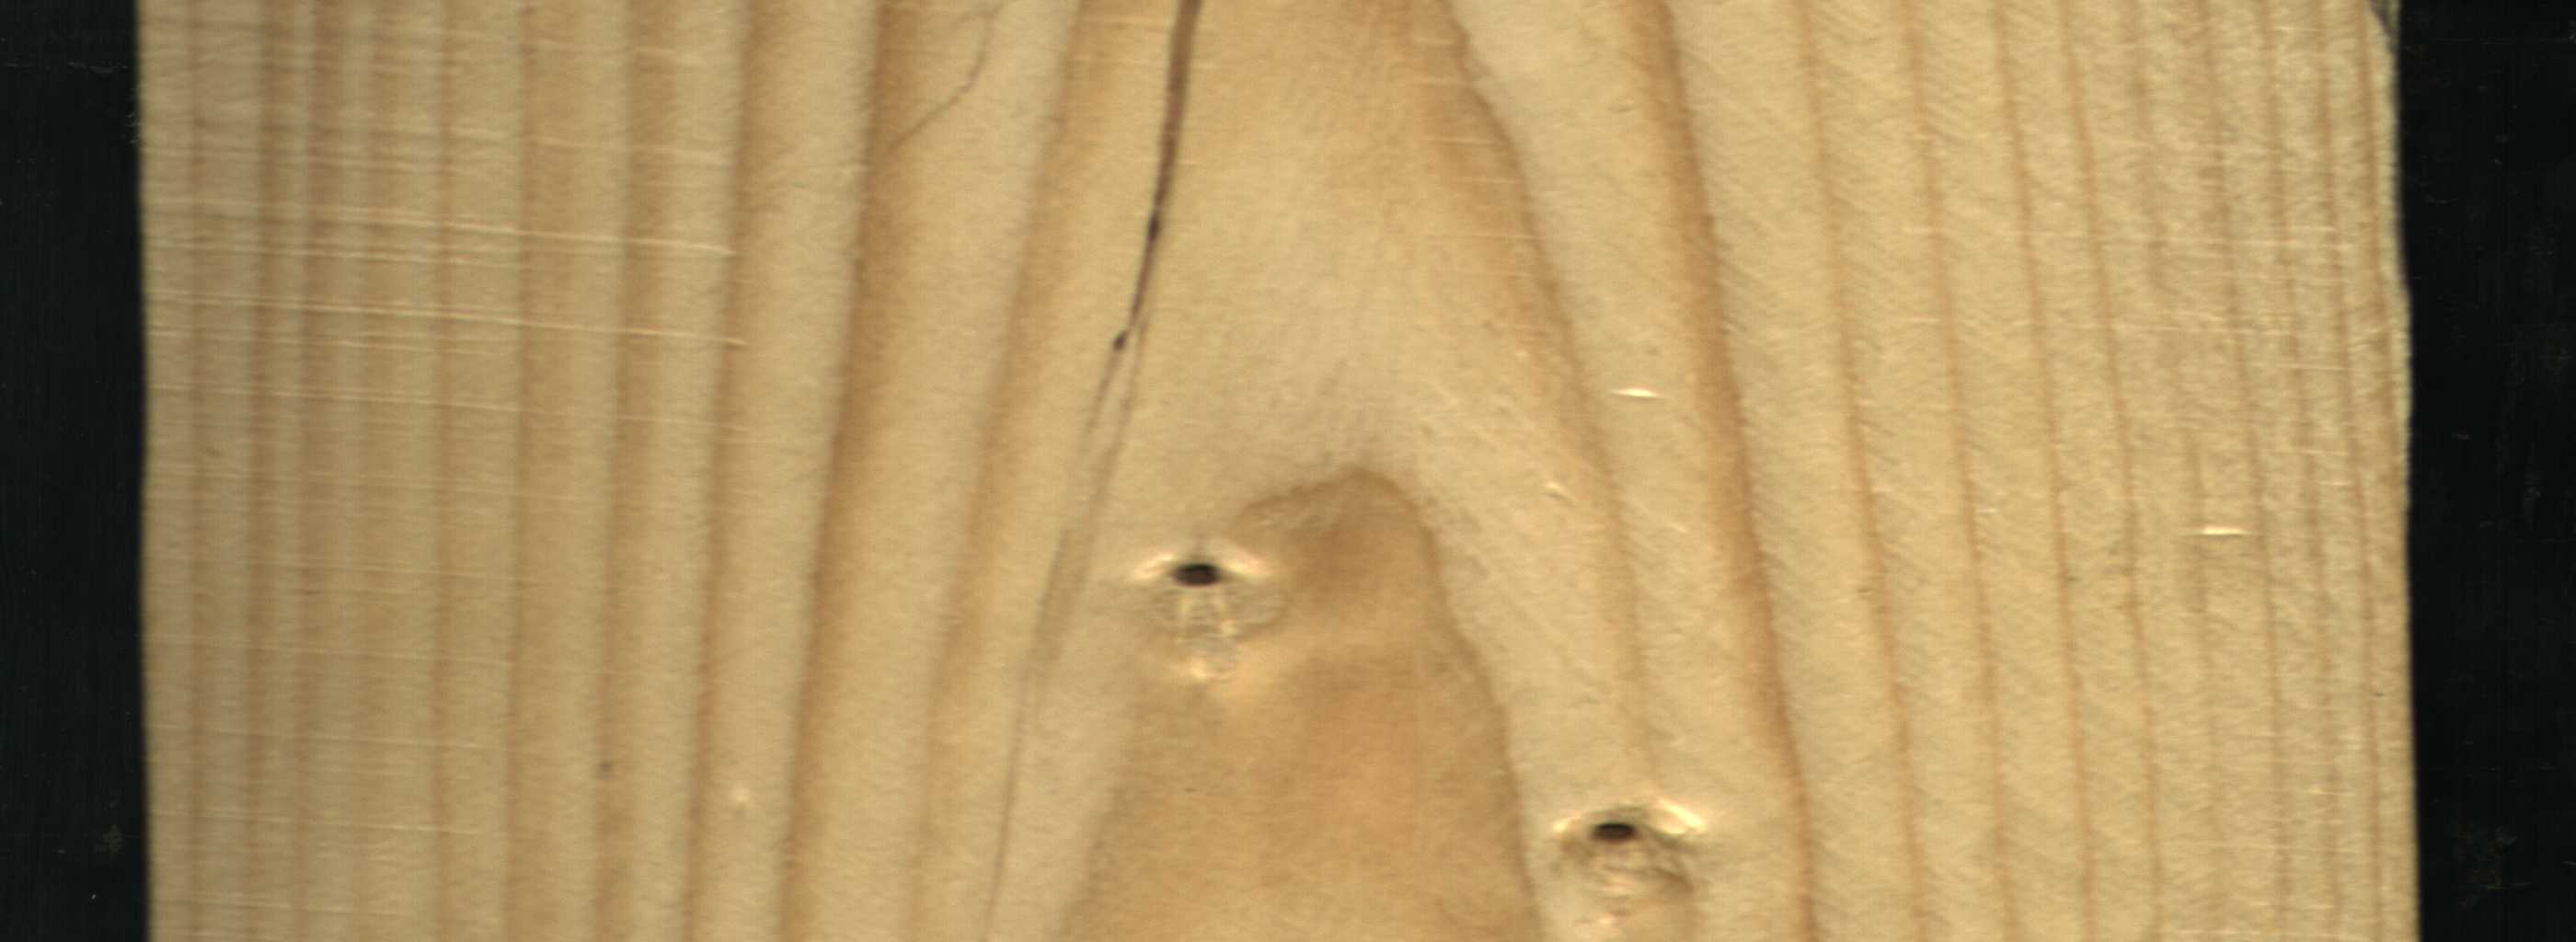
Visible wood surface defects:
Crack
Dead_Knot
Dead_Knot